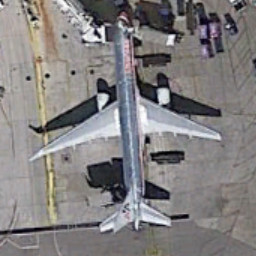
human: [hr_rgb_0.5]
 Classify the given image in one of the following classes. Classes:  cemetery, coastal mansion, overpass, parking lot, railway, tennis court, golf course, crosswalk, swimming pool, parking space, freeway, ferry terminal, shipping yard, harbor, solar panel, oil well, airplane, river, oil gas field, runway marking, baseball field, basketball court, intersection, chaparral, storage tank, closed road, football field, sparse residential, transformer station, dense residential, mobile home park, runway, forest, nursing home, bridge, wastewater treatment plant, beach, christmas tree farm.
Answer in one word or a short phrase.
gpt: airplane